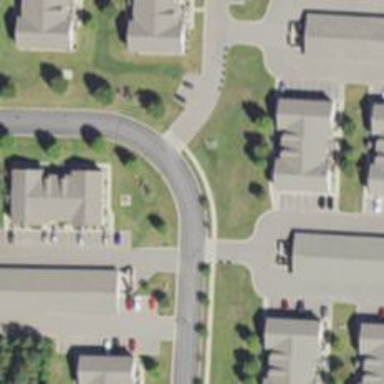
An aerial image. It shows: Footway.